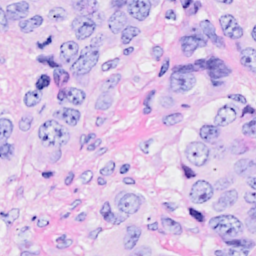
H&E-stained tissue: Breast